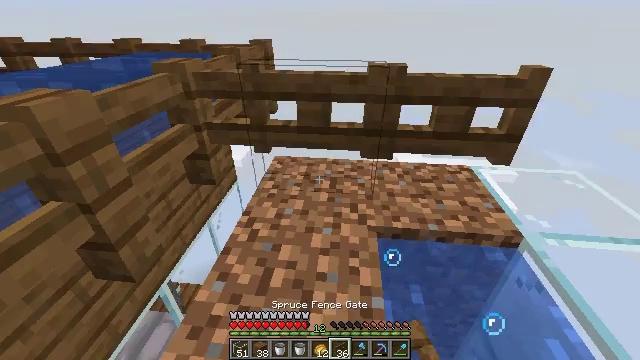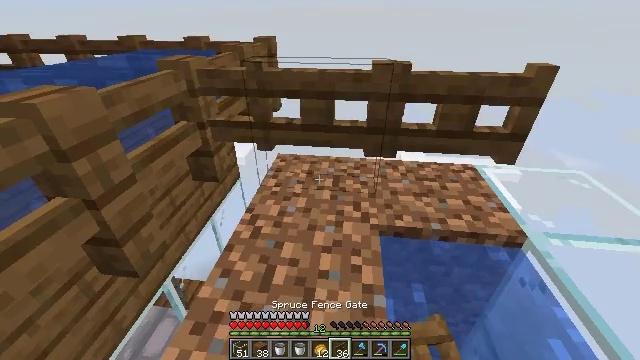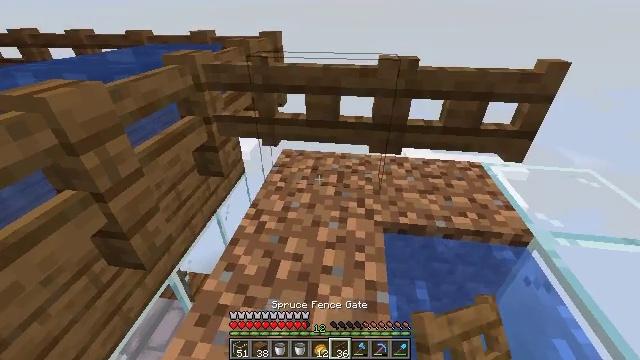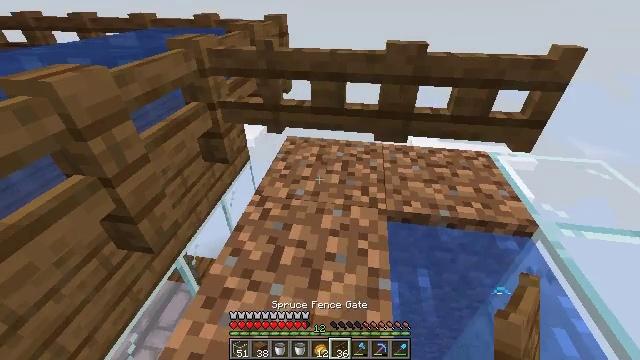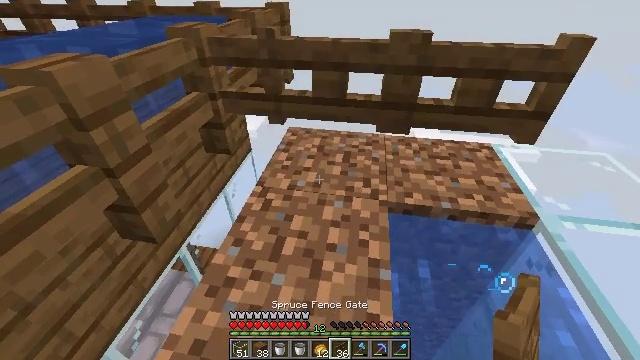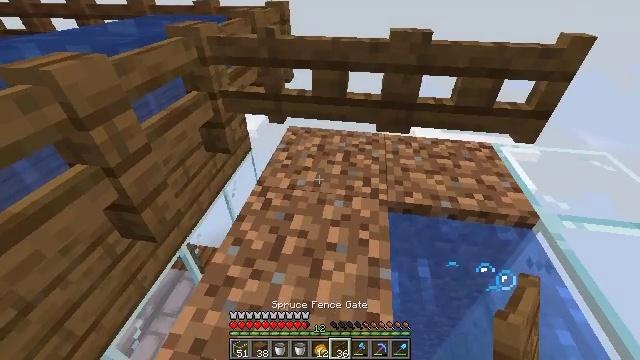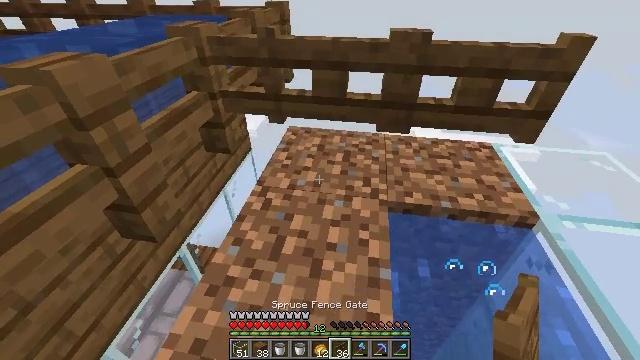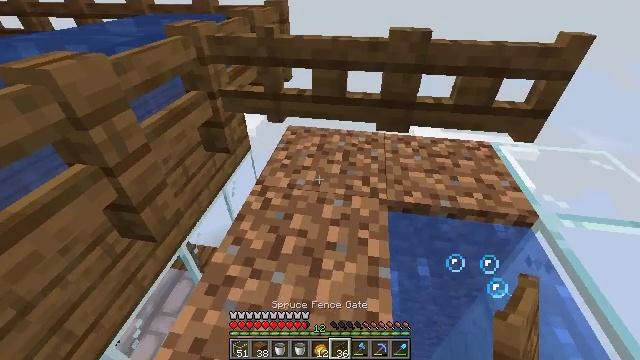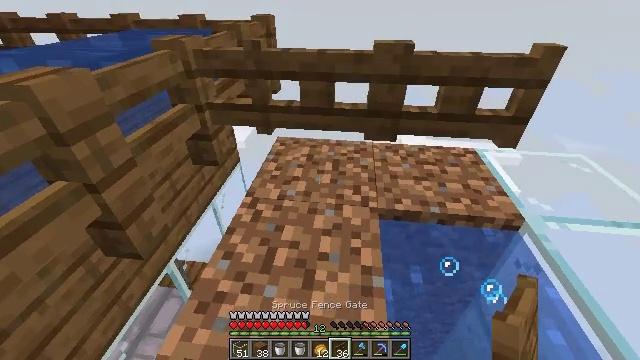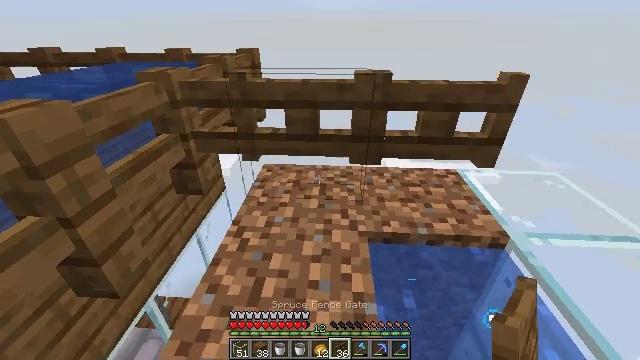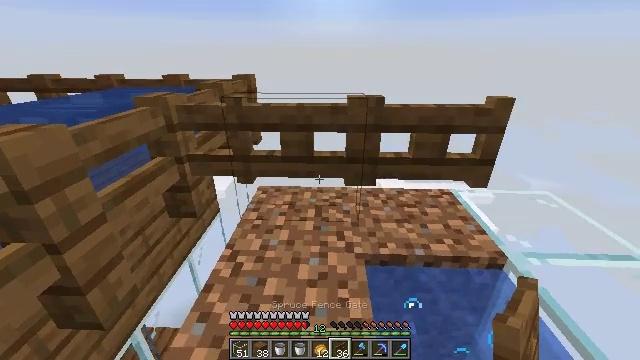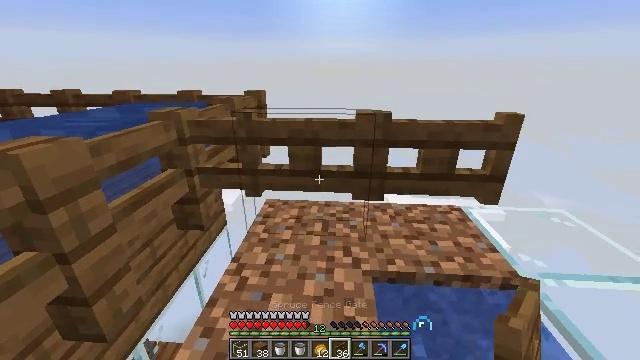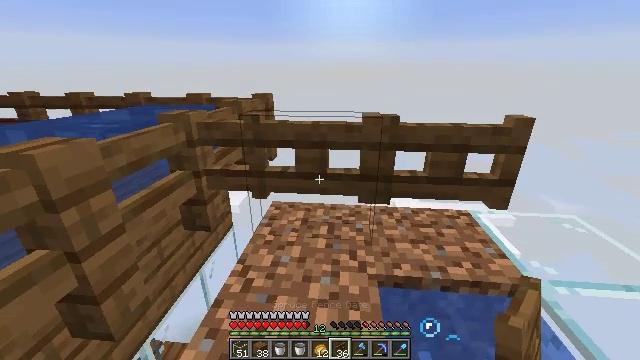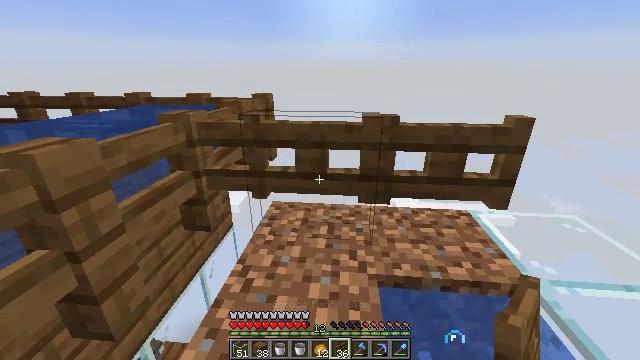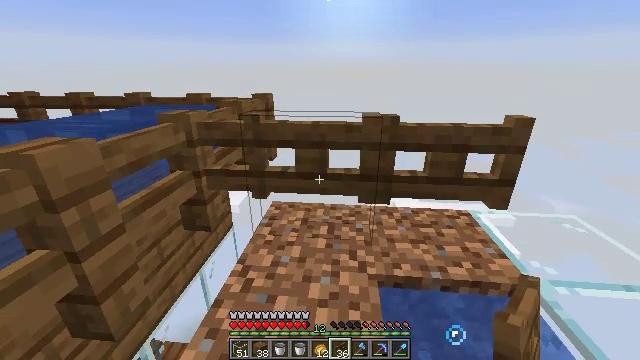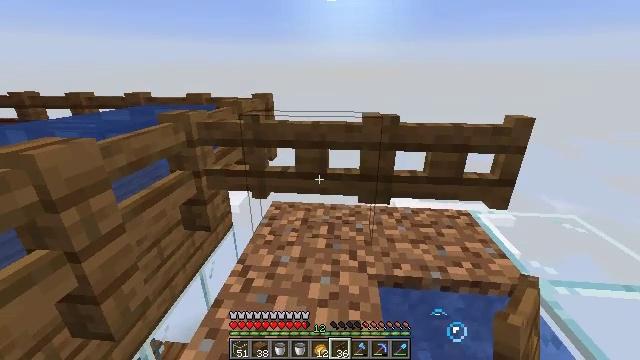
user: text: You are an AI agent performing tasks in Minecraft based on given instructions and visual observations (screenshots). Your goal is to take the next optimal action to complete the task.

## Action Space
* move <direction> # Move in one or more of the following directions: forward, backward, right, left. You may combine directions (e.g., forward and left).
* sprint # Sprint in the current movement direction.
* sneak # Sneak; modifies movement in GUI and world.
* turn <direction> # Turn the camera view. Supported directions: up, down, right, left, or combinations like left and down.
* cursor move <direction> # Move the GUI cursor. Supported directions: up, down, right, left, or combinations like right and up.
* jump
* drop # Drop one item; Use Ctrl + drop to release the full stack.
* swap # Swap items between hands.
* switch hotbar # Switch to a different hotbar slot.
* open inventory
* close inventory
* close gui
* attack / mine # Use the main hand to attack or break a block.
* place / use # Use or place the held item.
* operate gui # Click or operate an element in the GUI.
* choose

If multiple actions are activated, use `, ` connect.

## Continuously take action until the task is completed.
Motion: motion action
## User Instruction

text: Gather the spruce fence gate by attacking it.
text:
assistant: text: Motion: sneak
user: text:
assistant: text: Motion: sneak, turn left
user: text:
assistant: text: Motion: sneak, turn left and down
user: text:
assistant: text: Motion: sneak, turn down
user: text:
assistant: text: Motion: sneak
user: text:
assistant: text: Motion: sneak
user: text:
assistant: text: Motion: sneak
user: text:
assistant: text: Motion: sneak, turn right and up
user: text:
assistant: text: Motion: sneak, turn right and up
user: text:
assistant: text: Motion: sneak, turn right and up
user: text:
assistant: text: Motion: sneak, turn left and up
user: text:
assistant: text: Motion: sneak, turn left
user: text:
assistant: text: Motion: sneak
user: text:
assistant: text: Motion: sneak
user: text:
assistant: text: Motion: sneak
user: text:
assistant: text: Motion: sneak
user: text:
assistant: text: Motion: move forward, sneak
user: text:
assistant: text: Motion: move forward, sneak
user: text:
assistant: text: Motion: move forward and move left, sneak, turn right and down
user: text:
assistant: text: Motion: move forward and move left, sneak, turn right and down
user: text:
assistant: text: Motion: move forward and move left, sneak, turn right
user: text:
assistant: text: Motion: move forward and move left, sneak
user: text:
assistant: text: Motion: sneak
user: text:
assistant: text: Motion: sneak
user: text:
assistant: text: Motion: sneak
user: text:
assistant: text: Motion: sneak
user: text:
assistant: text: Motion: sneak
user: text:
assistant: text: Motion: sneak
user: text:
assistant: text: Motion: sneak
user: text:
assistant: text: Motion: sneak